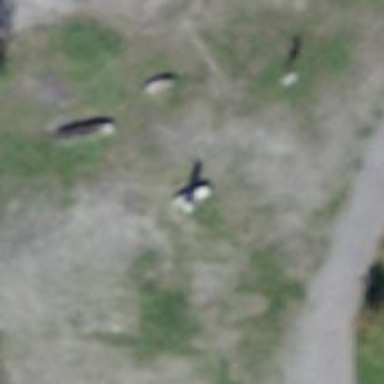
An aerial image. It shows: Bench for seating.